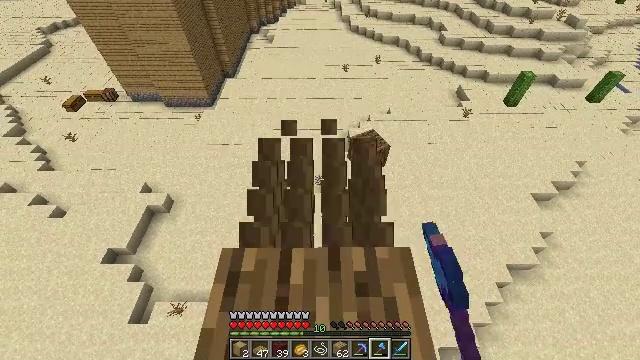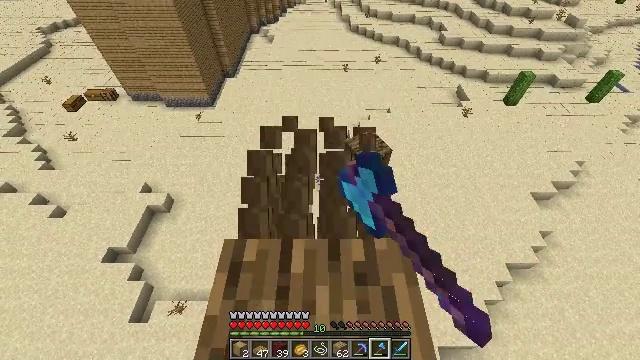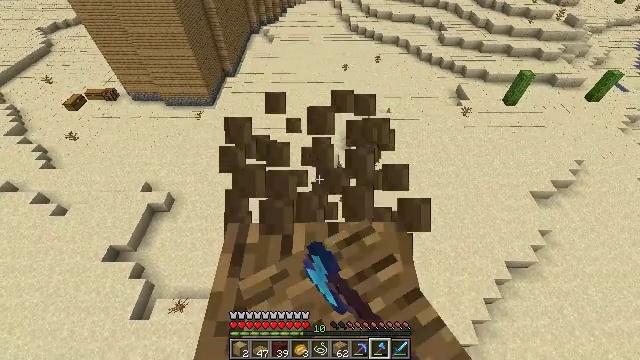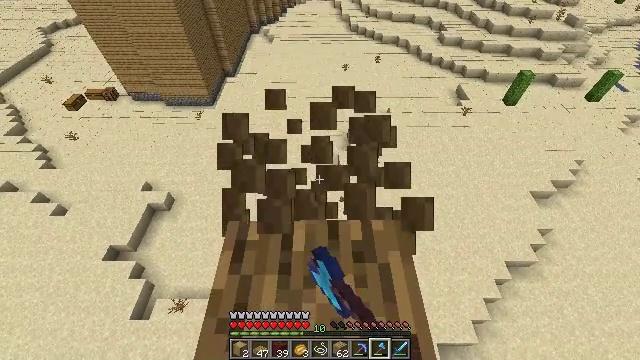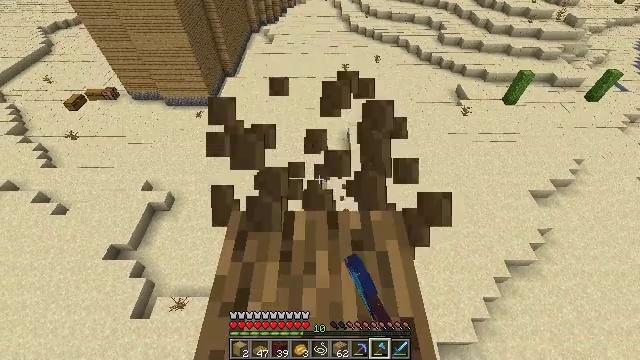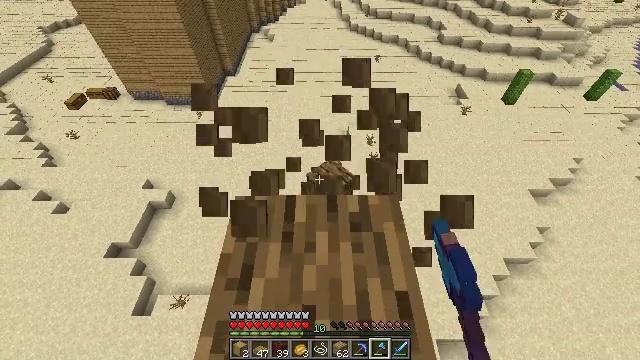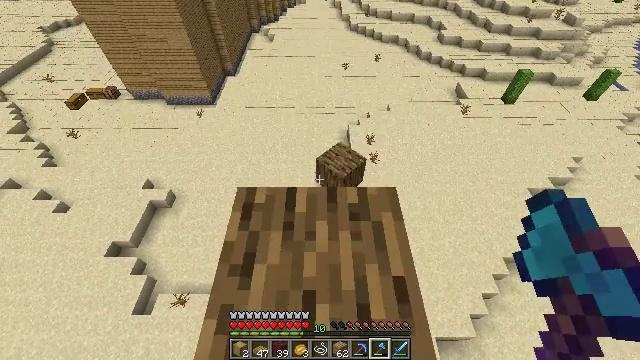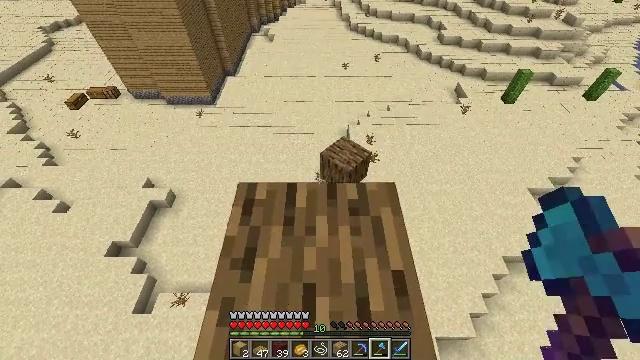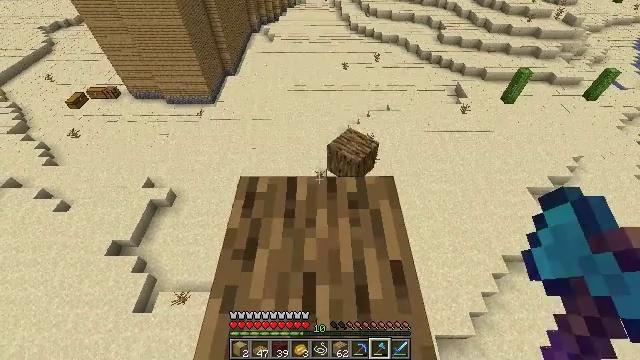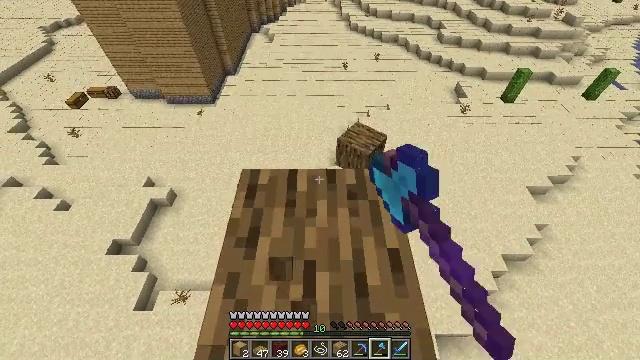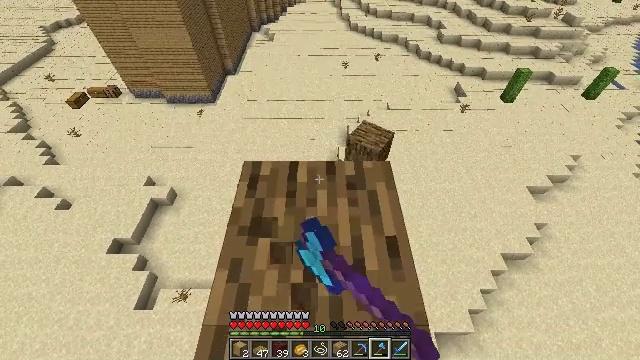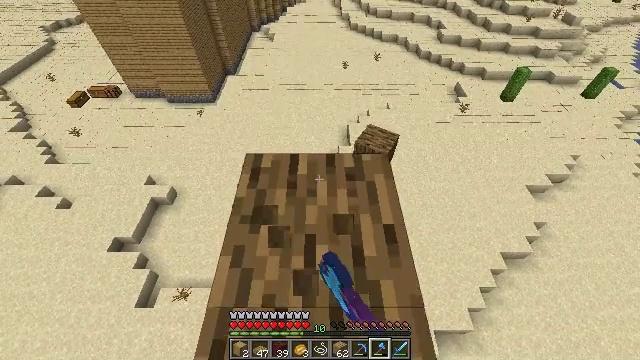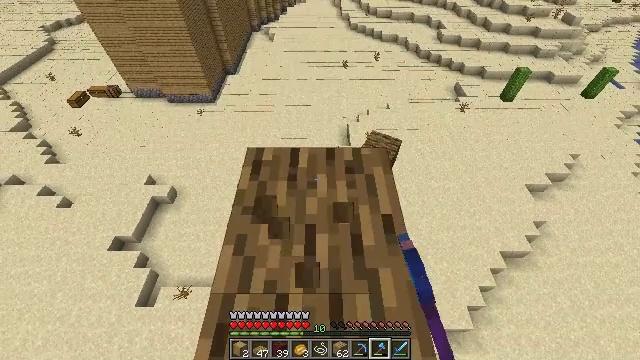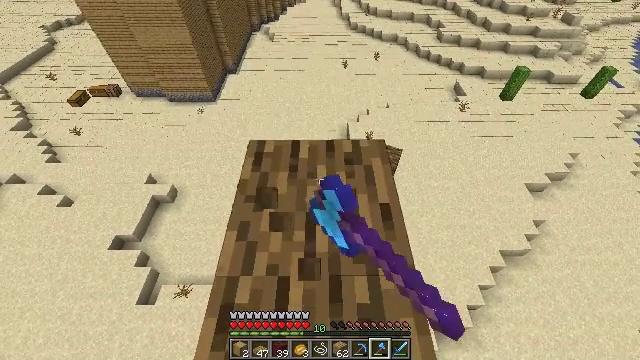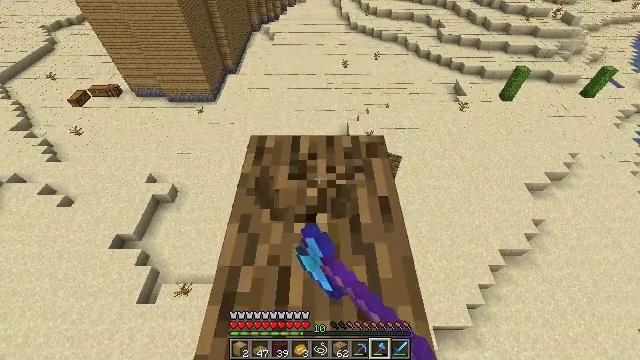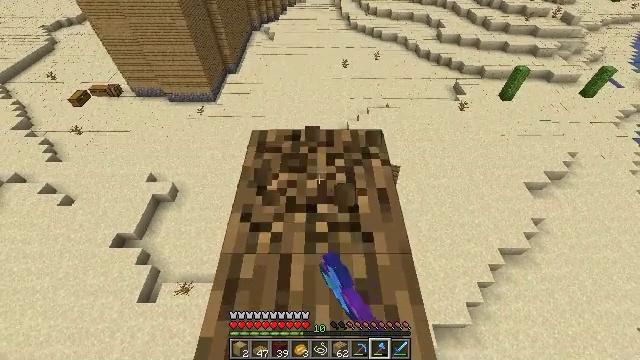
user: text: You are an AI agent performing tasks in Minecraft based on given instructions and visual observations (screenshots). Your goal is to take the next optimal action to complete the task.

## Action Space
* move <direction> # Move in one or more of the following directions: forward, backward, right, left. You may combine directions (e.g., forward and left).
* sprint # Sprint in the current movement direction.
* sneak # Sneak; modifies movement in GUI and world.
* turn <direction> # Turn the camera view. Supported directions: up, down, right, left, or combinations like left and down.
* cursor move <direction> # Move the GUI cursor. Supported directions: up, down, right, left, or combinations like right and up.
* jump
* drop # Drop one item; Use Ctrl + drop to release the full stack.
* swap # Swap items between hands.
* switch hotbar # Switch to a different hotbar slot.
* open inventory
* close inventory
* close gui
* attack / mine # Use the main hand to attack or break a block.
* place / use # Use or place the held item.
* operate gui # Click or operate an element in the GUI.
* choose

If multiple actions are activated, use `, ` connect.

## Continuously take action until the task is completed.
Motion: motion action
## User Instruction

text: Mine oak wood from the tree.
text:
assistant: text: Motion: move back, sneak, attack / mine
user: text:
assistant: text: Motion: move back, sneak, attack / mine
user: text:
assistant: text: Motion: move back, sneak, attack / mine
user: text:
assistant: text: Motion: move back, sneak, attack / mine
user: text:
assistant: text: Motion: move back, sneak, attack / mine
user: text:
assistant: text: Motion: move back, sneak, attack / mine
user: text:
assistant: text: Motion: move back, sneak, attack / mine
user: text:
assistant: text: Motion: move back, sneak, attack / mine
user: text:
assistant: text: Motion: move back, sneak, attack / mine
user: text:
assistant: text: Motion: move back, sneak, attack / mine
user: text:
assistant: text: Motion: move back, sneak, attack / mine
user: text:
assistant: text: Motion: move back, sneak, attack / mine
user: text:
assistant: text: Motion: move back, sneak, attack / mine
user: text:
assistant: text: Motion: move back, sneak, attack / mine
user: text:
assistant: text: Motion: move back, sneak, attack / mine
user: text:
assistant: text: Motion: move back, sneak, attack / mine
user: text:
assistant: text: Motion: move back, sneak, attack / mine
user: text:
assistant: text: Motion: move back, sneak, attack / mine
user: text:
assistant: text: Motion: move back, sneak, attack / mine
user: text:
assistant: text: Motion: move back, sneak, attack / mine
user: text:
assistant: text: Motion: move back, sneak, attack / mine
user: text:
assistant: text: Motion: move back, sneak, attack / mine
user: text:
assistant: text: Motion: move back, sneak, attack / mine
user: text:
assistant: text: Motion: move back, sneak, attack / mine
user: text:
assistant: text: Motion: move back, sneak, attack / mine
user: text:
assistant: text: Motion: move back, sneak, attack / mine
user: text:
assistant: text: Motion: move back, sneak, attack / mine
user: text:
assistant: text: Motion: move back, sneak, attack / mine
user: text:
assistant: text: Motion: move back, sneak, attack / mine
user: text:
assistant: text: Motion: move back, sneak, attack / mine